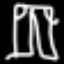
Label: pants